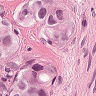
Metastatic tissue present: yes